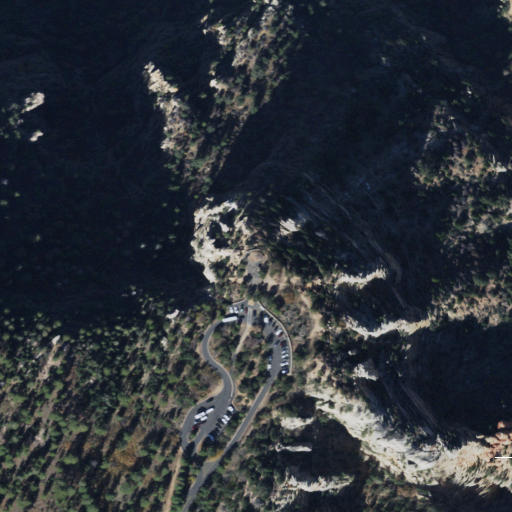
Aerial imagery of cliff(s) in Arizona named Grandview Point containing evergreen forest and shrub